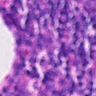
Metastatic tissue present: no